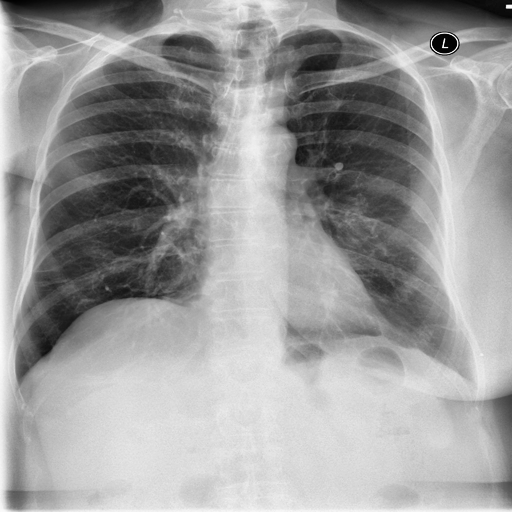
Finding: NORMAL